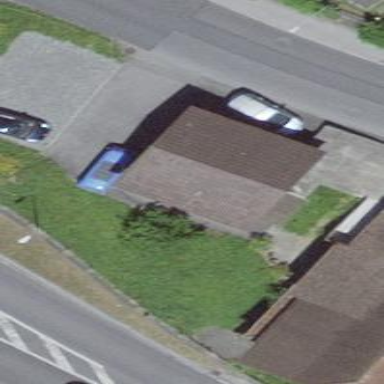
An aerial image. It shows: Garage.